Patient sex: M
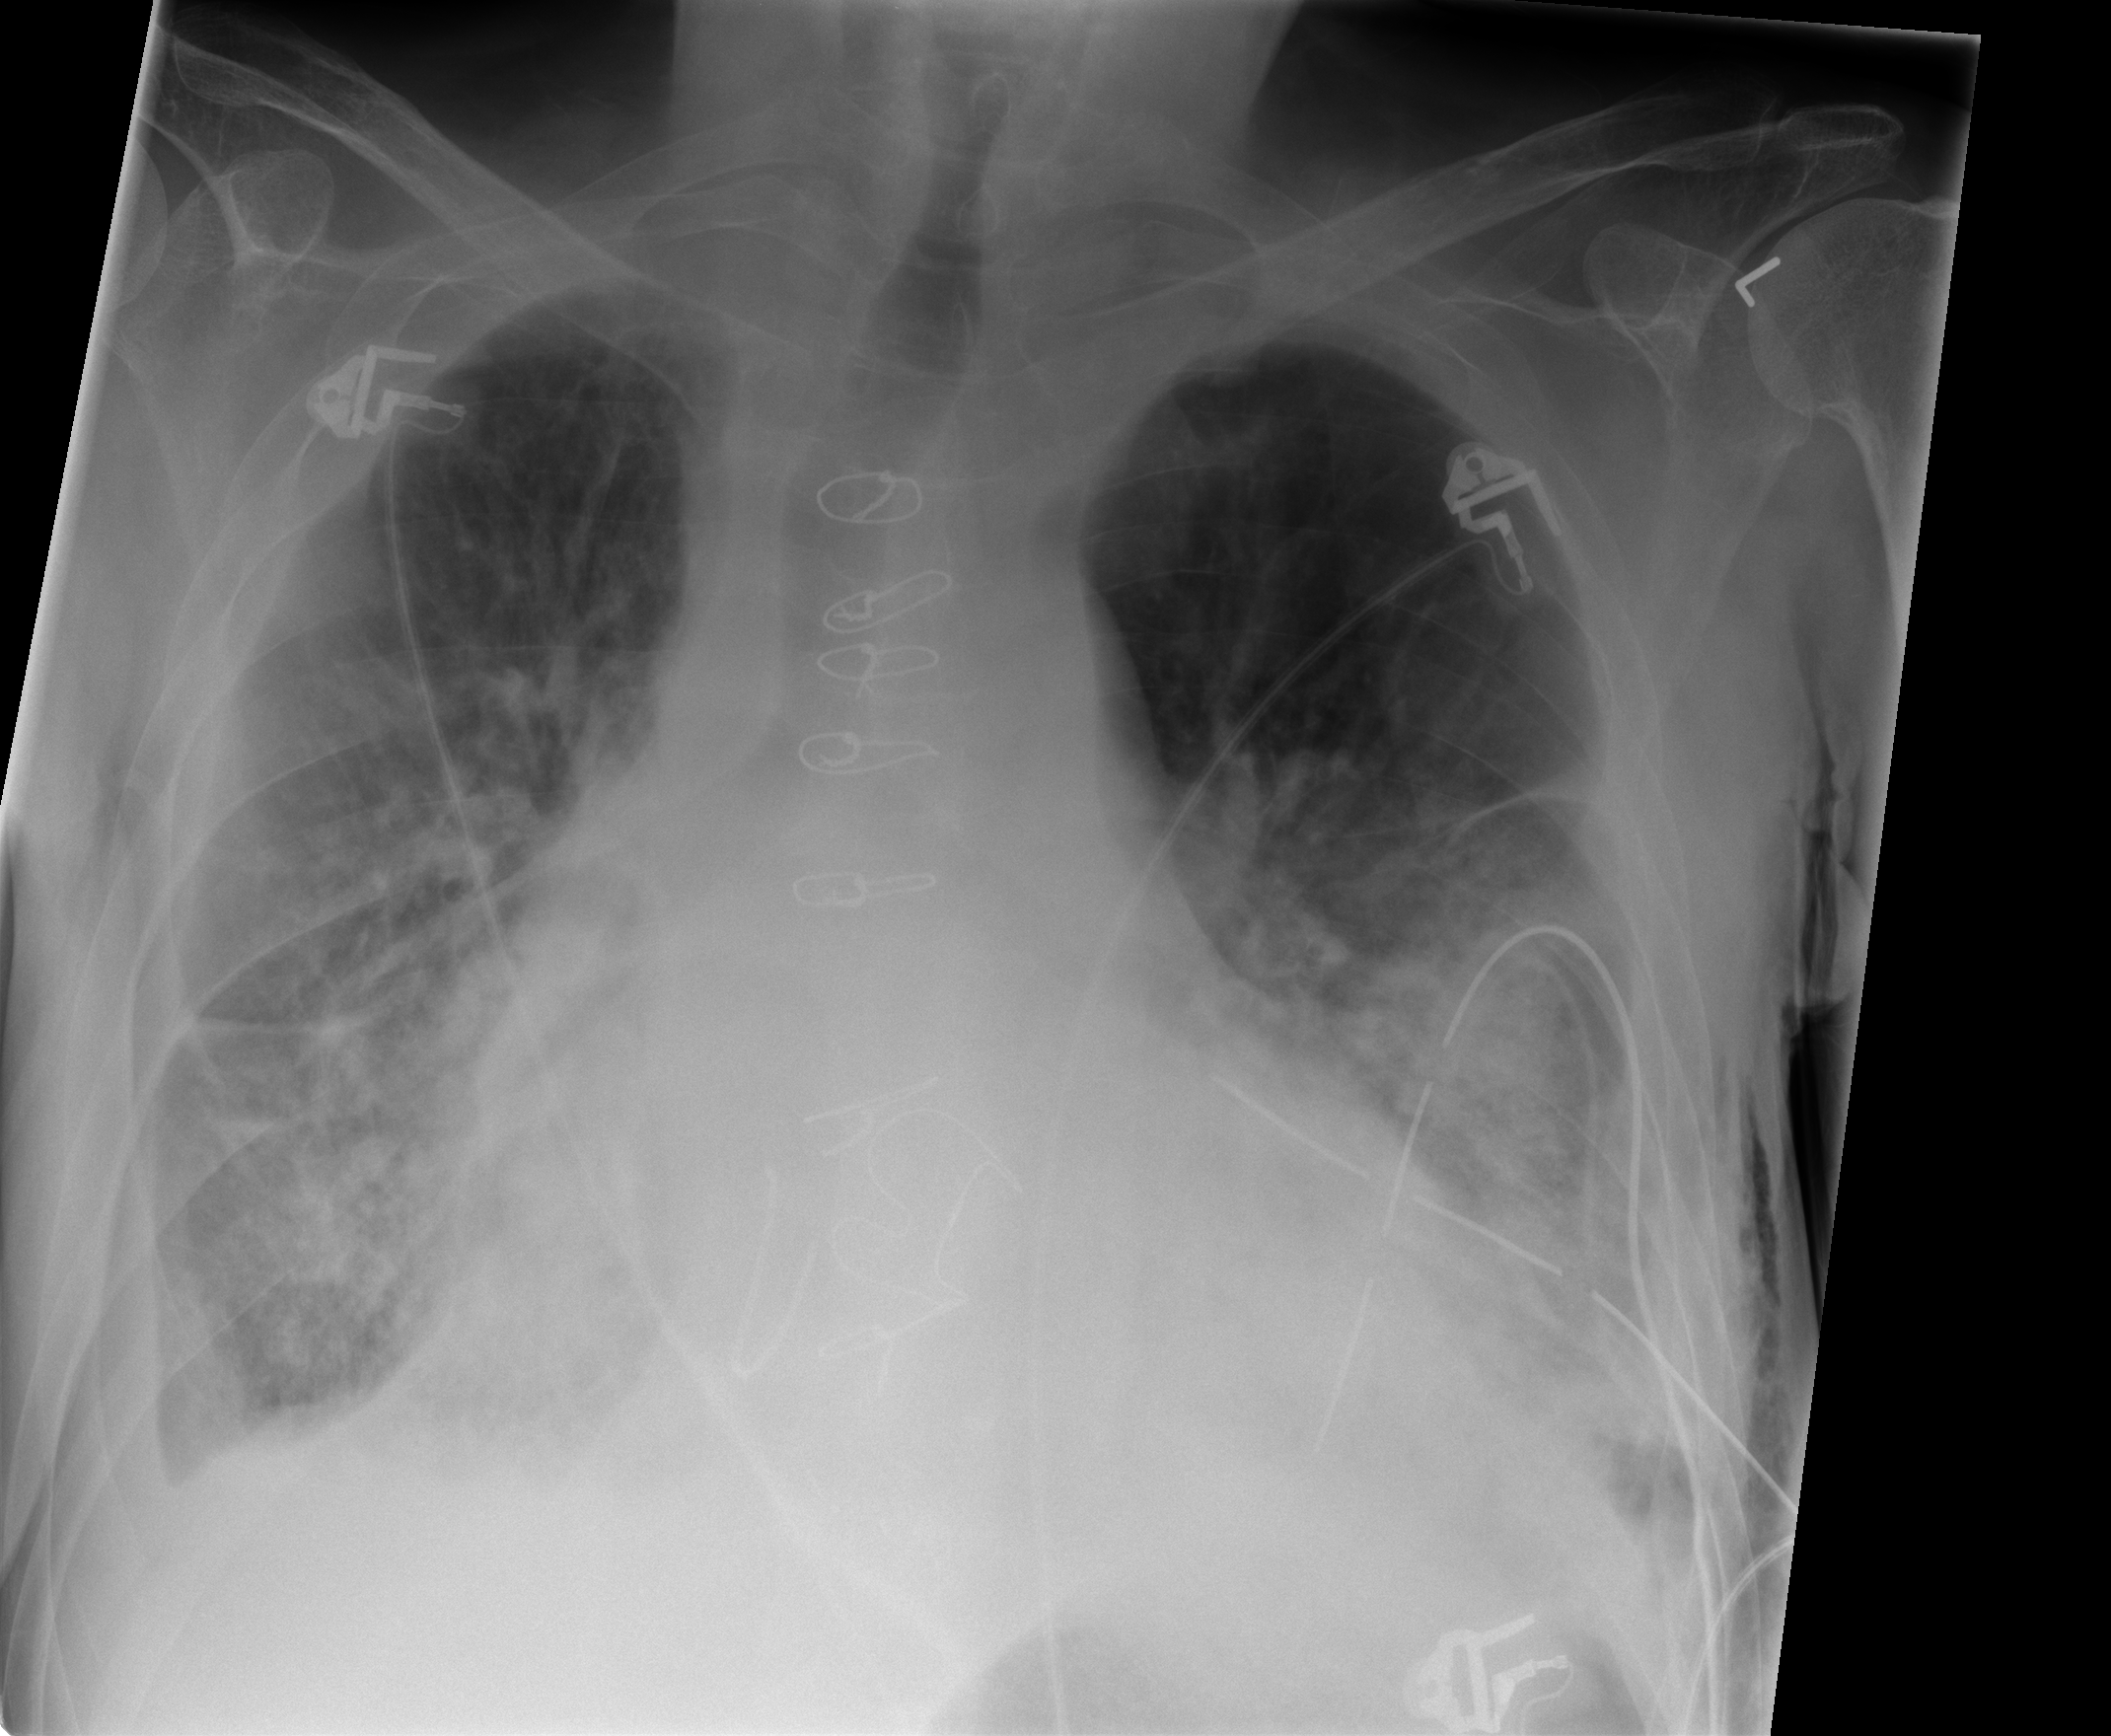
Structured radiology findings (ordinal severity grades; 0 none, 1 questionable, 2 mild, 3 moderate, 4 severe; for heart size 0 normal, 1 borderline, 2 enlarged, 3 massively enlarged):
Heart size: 2
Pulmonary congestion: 1
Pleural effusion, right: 2
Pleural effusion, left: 1
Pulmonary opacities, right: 1
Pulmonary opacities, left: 2
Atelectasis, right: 0
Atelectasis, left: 3